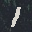
Label: 1